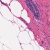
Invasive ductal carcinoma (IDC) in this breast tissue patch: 0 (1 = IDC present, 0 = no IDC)